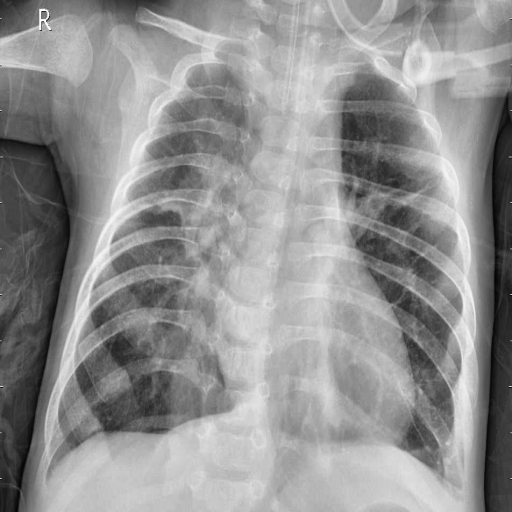
Finding: PNEUMONIA